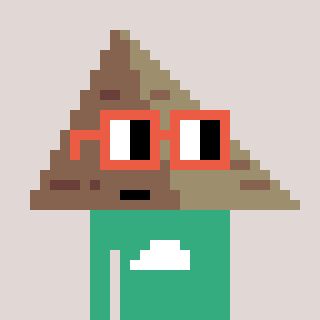
a pixel art character with square orange glasses, a pyramid-shaped head and a teal-colored body on a warm background